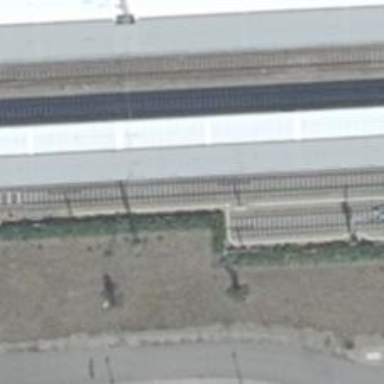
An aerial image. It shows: Public transport stop position along the railway.